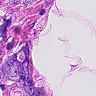
Metastatic tissue present: yes